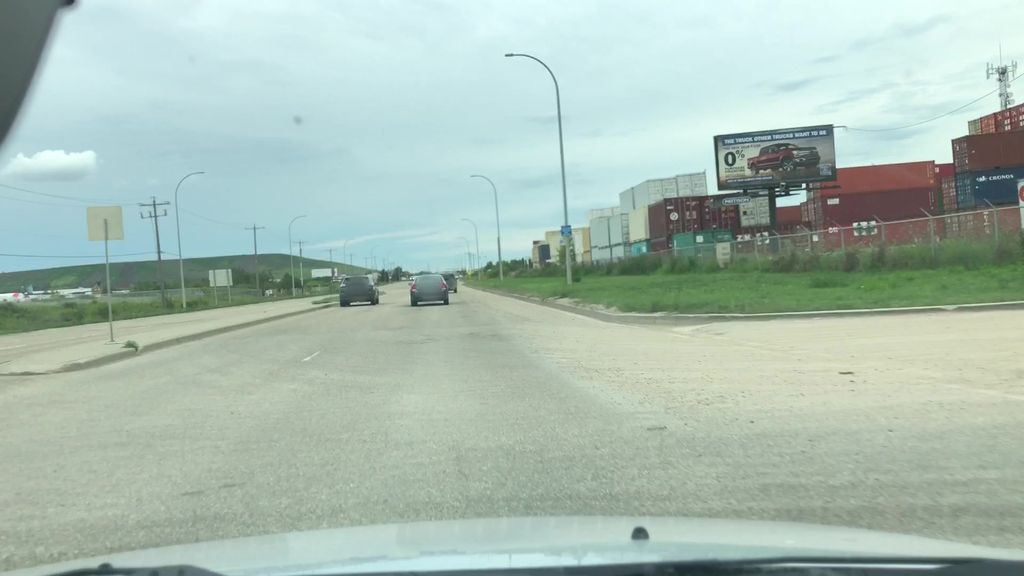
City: edmonton